Question: I am trying to create a popover that looks like the below

Basically, it has three main sections - a header which has some labels in it, a body and a footer which has 2 buttons. The body is made up of a number of 'ChildViewControllers'.
1) how should I go about doing this? I am thinking in 'viewWillAppear' I call a web service which asynchronously returns me the number of ChildViewControllers to create. In the callback method I then create the ChildViewControllers, put them into an array and also add them as ChildViewControllers using 'addChildViewController'. Will it be a problem adding ChildViewControllers outside of 'viewDidLoad' or 'viewWillAppear' etc and in the callback method?
2) this view controller is going to appear in a popover. how can I resize the popover in the view controller such that I still get to keep my header and footer (essentially only the centre portion with the varying number of childViewControllers gets adjusted.
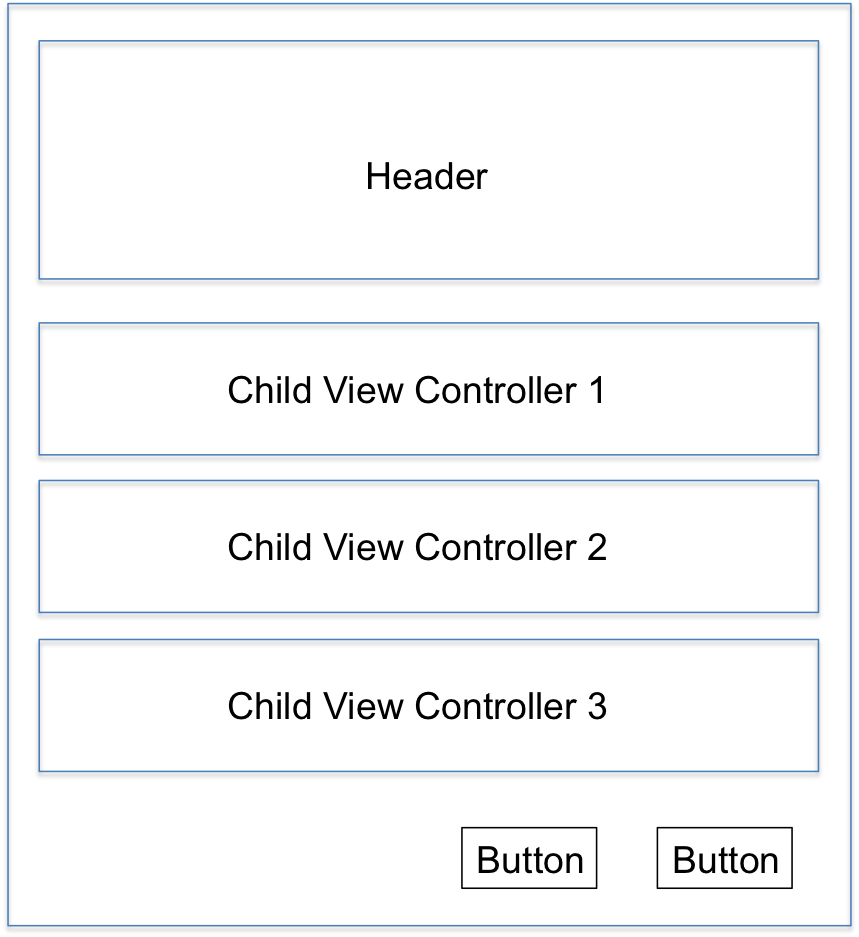
Answer: in the end I implemented this using a 'UITableViewController'. The header is a 'UIView' implemented as a . While the two buttons are put into a 'UIView' as the . ChildViewControllers are put into 'UITableViewCell's. I then disabled scrolling on the 'UITableView'.
This method made it very easy to achieve the variable height of the center portion while retaining header and footer.